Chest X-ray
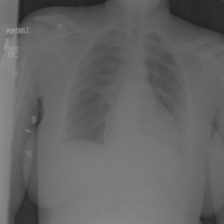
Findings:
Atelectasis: negative
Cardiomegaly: negative
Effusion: negative
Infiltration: negative
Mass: negative
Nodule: negative
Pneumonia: negative
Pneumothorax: negative
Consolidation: negative
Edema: negative
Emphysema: negative
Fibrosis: negative
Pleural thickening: positive
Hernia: negative